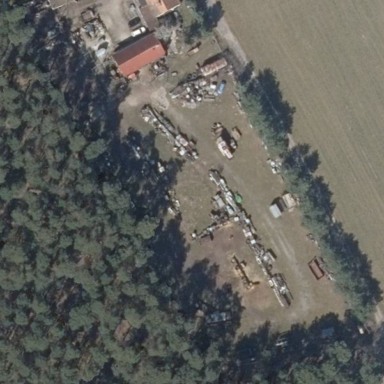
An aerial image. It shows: Farmyard area.